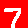
Digit: 7